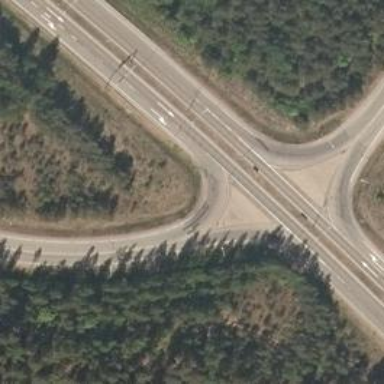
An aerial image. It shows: Trunk link road with asphalt surface.